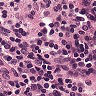
Metastatic tissue present: no